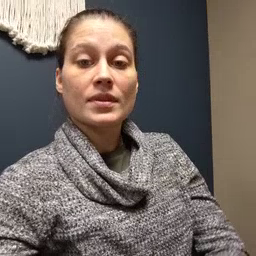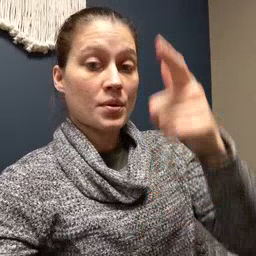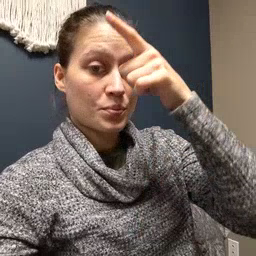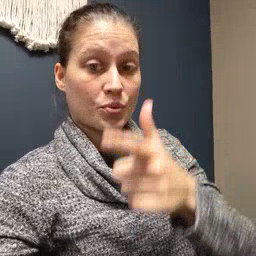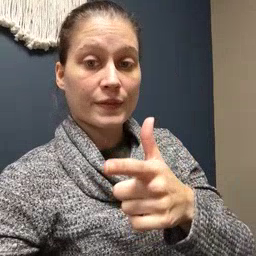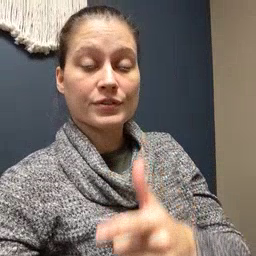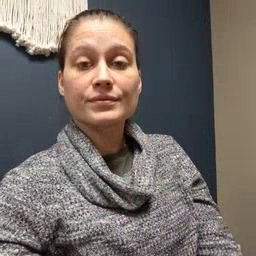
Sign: brother